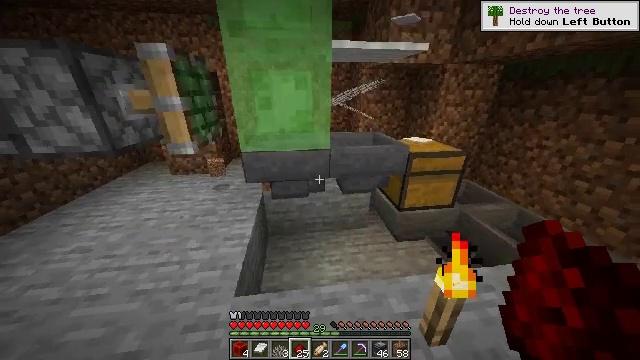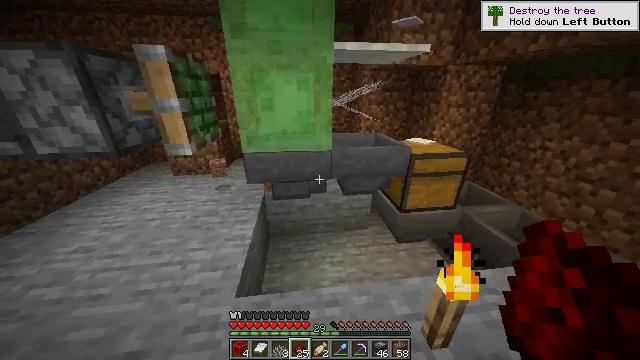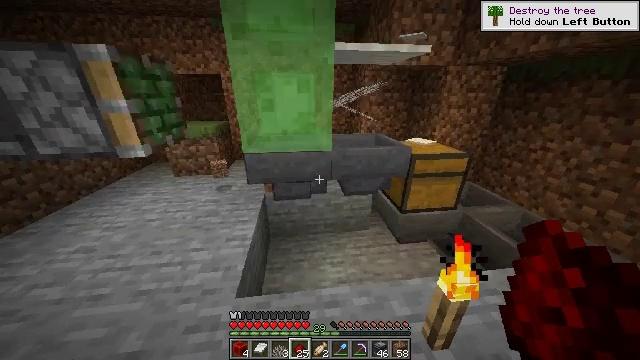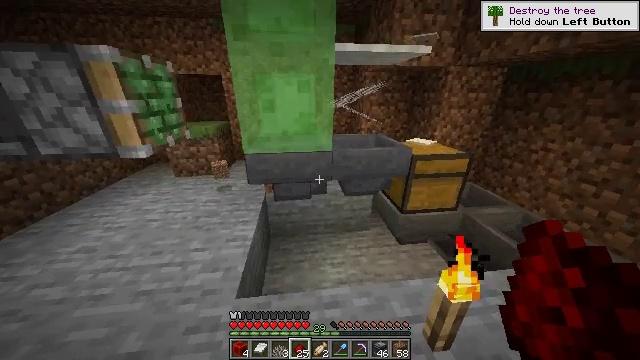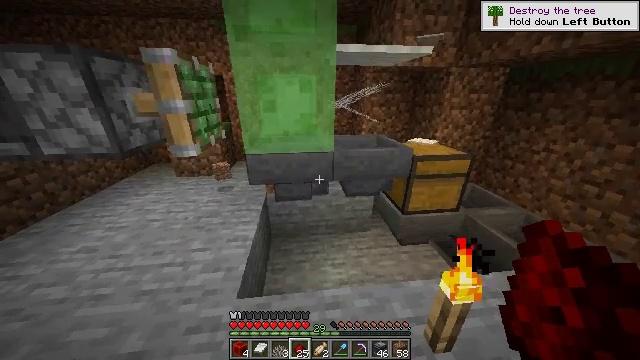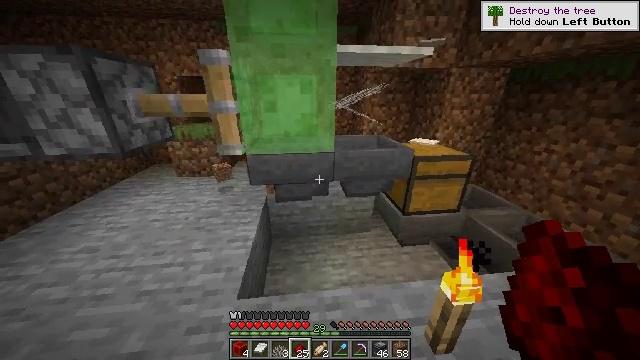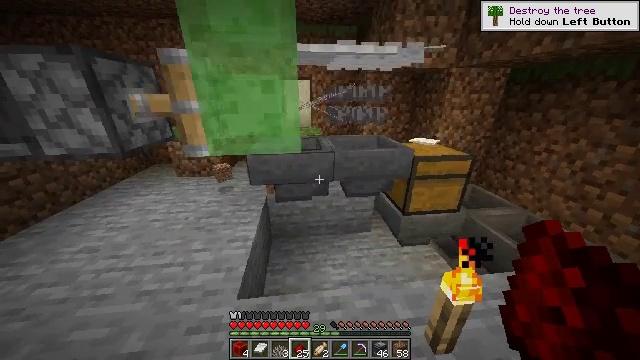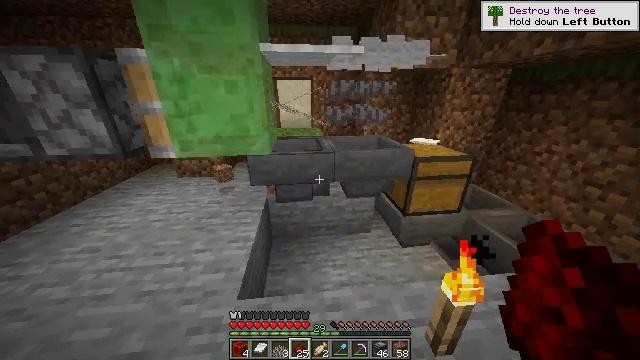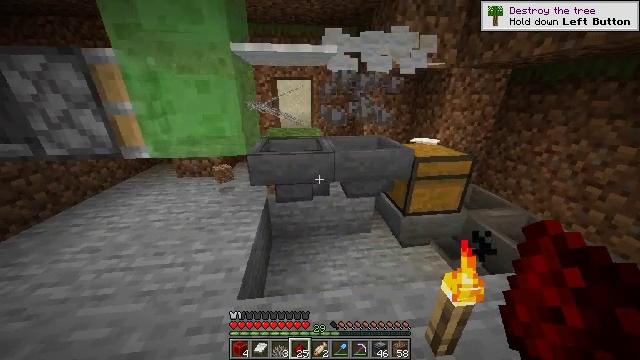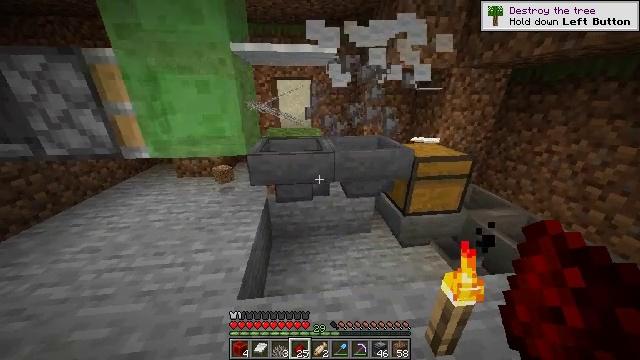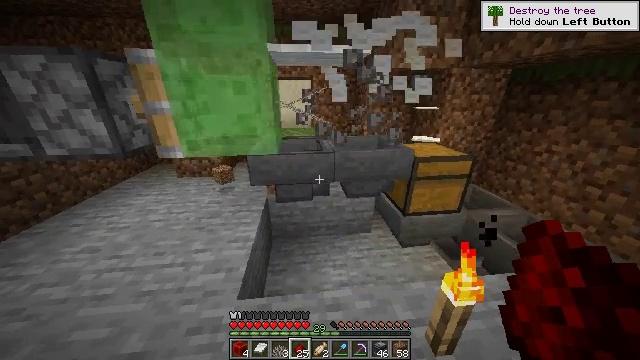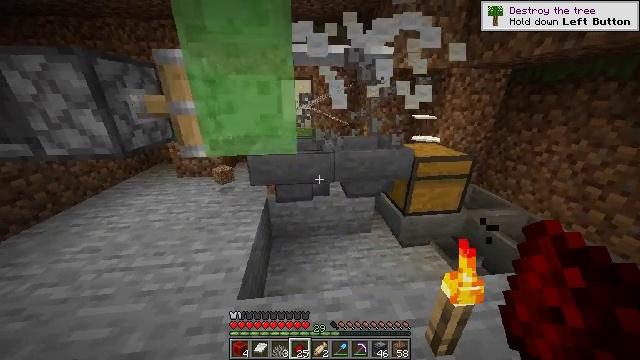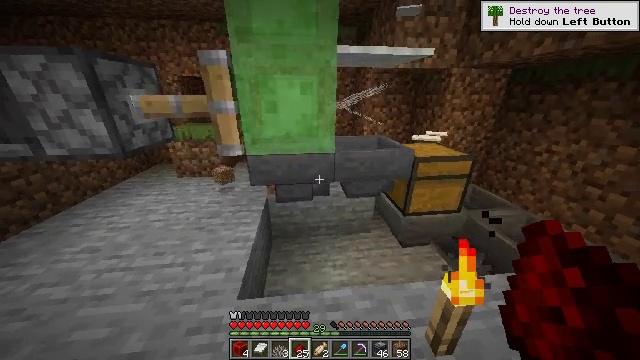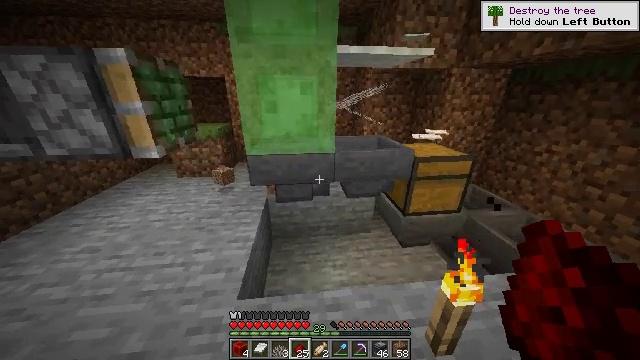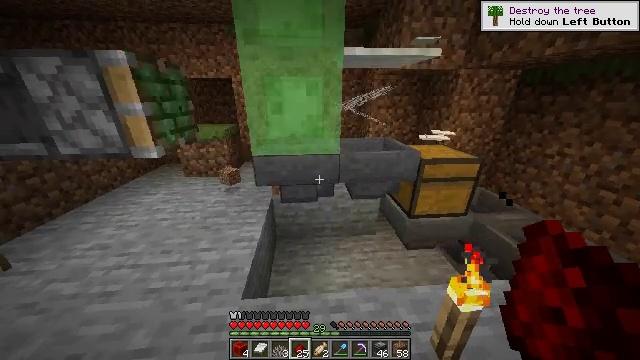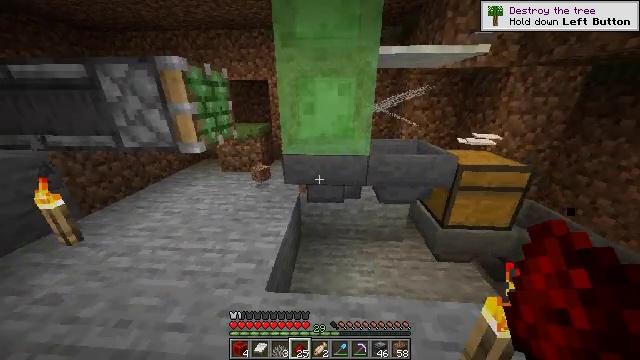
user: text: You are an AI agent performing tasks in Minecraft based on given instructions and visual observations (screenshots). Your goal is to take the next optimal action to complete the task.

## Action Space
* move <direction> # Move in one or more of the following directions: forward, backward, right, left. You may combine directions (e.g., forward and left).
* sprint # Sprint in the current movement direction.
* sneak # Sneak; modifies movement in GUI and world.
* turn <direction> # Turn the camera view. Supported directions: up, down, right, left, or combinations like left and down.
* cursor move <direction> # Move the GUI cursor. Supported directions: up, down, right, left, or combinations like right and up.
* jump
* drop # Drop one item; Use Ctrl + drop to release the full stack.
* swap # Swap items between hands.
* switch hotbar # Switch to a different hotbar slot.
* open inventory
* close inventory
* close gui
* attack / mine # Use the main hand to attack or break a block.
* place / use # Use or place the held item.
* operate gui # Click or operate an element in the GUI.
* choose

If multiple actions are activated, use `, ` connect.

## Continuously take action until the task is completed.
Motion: motion action
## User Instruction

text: Mine the observer block.
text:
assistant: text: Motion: no_op
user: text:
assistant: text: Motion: no_op
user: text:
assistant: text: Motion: no_op
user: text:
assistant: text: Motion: no_op
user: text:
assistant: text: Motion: no_op
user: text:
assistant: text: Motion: no_op
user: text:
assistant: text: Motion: no_op
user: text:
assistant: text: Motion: no_op
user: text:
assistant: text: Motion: no_op
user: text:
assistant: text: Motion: no_op
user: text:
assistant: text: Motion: no_op
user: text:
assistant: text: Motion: no_op
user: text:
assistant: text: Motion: no_op
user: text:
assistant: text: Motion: turn left
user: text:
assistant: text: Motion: turn left
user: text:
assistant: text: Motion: turn left
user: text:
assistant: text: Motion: turn left
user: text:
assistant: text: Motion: move forward, turn left
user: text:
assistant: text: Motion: move forward
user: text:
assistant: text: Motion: move forward
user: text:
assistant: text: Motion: move forward
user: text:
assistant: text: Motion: move forward and move left
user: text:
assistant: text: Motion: move forward and move left
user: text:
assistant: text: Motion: move forward and move left
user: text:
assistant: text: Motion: move forward and move left
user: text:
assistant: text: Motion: move forward and move left
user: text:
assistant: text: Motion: move forward
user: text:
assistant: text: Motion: move forward
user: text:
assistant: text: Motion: move forward
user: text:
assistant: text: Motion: move forward, turn left